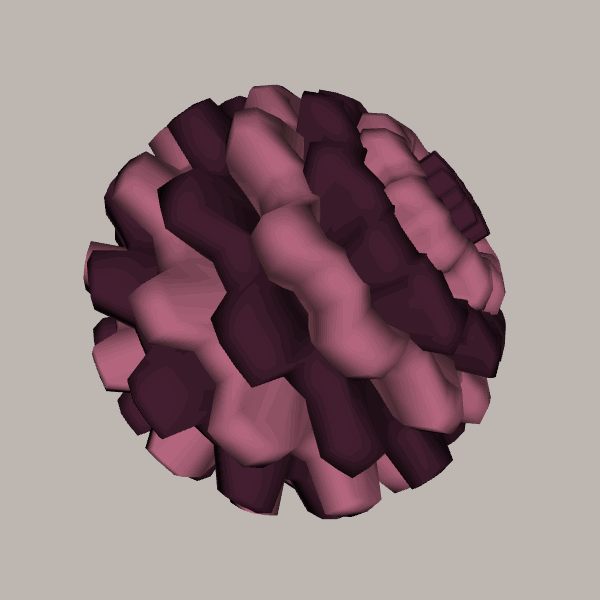
Background: light